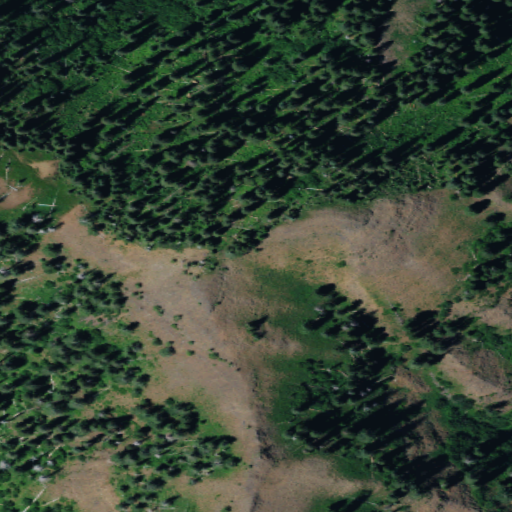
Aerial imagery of ridge(s) in Washington named Paradise Ridge containing evergreen forest and shrub